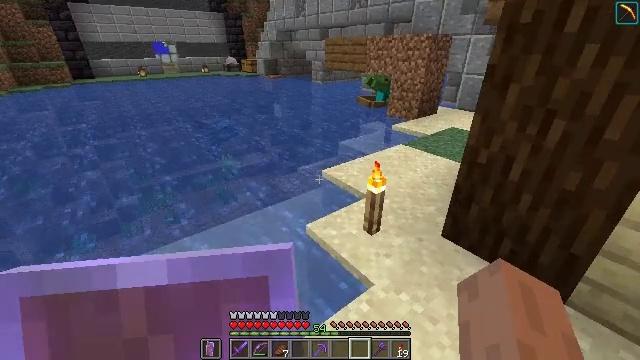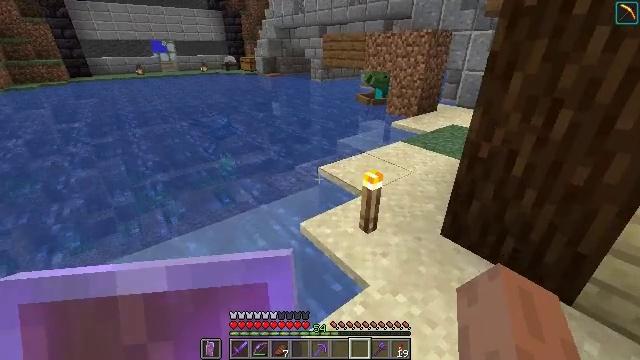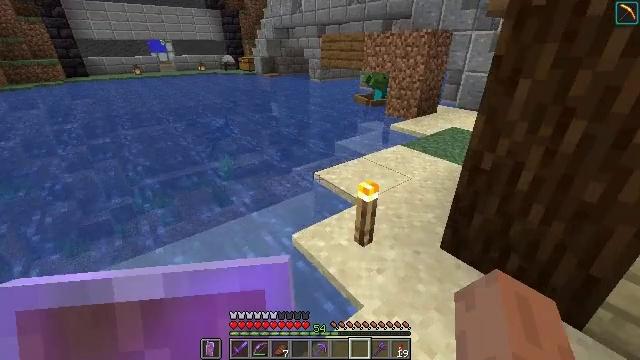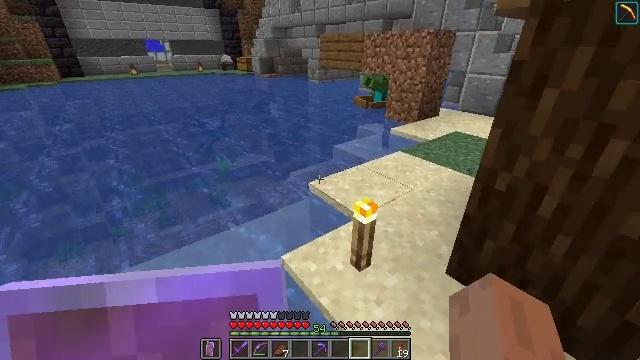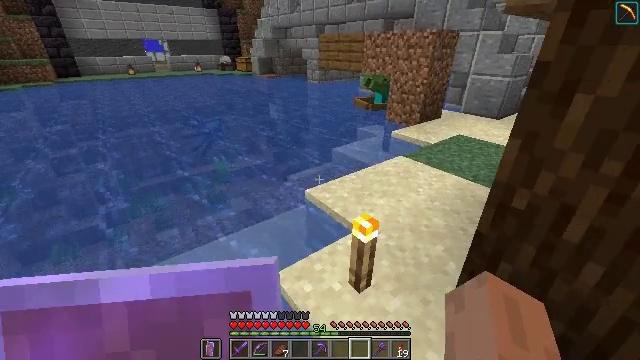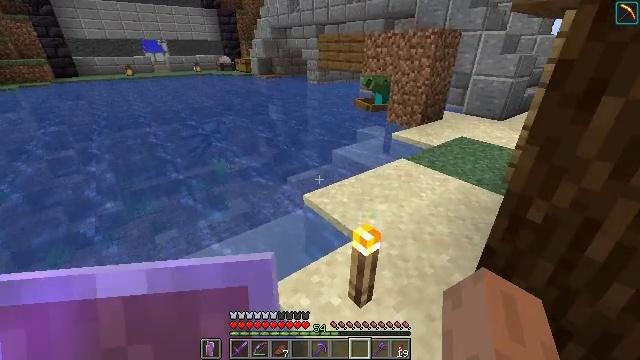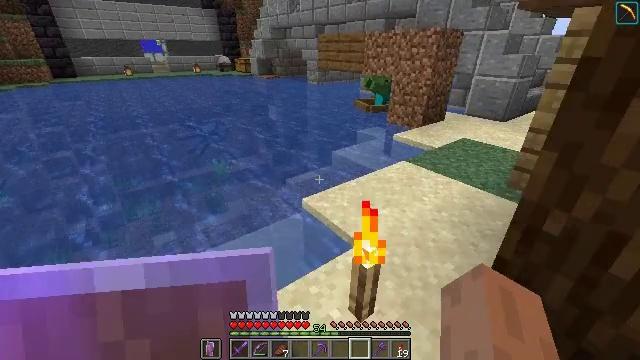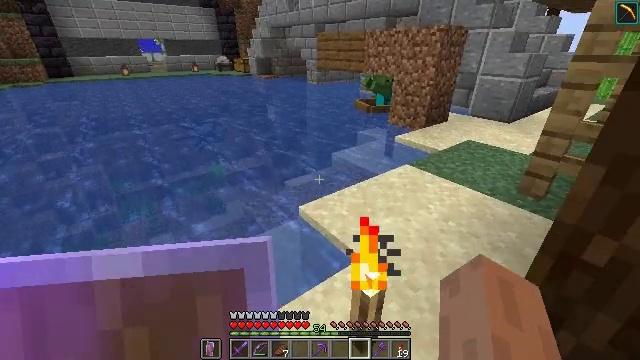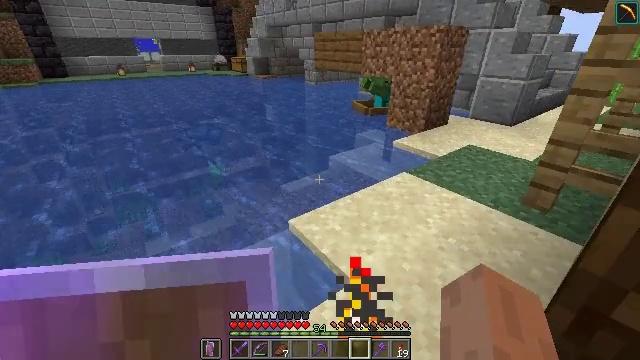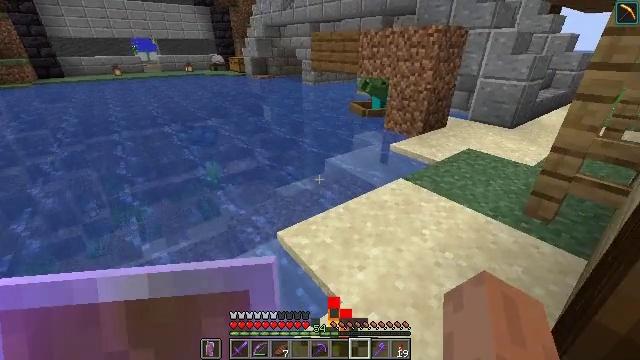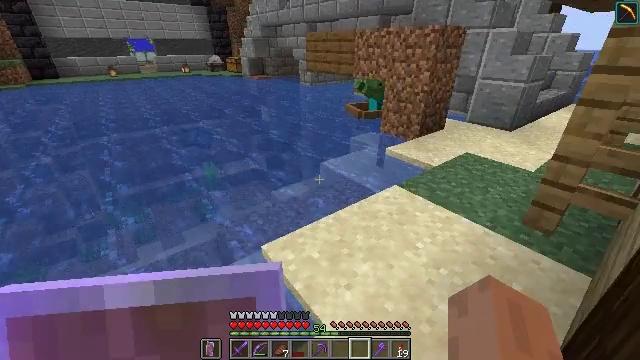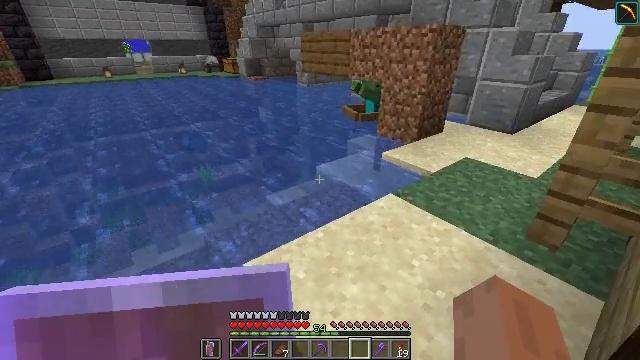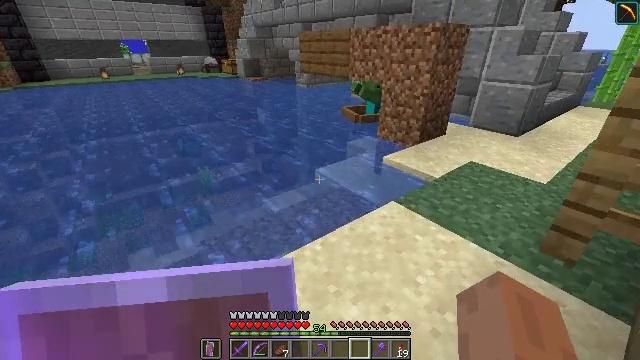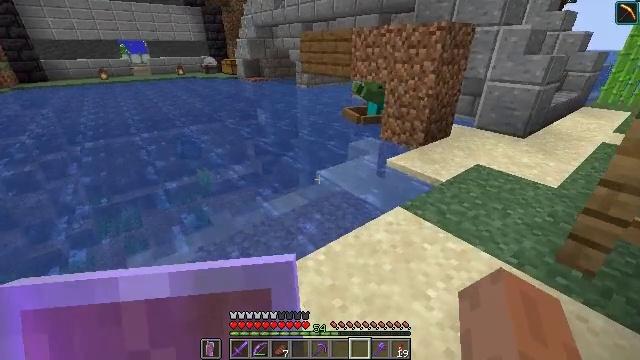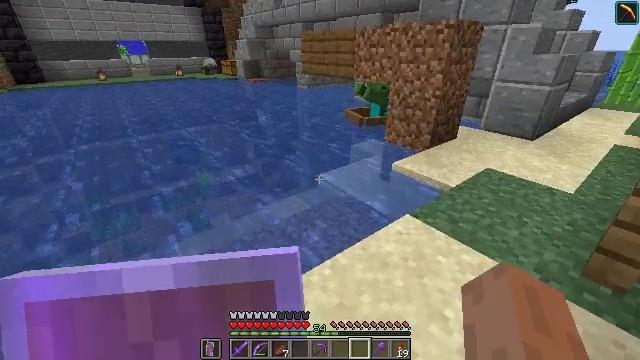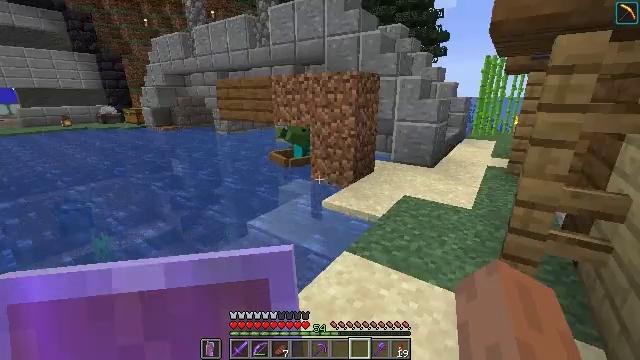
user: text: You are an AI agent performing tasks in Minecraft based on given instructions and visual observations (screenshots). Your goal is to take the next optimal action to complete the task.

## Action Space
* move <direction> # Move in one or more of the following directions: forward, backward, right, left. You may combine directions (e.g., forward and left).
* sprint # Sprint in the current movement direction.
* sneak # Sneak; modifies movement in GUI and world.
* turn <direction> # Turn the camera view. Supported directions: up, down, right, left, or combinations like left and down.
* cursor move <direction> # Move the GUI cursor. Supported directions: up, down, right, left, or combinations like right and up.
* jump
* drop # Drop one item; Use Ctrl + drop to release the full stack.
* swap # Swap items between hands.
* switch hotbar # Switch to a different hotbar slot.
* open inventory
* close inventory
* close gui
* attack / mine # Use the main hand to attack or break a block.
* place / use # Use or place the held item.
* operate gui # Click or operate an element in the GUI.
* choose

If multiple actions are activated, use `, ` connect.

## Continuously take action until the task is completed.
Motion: motion action
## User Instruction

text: Kill the squid.
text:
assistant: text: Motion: move forward
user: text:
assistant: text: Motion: move forward
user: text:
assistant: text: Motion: move forward
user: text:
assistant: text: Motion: move forward
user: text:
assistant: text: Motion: move forward
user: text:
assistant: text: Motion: move forward
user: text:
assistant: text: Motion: move forward and move right
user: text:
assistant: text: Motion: move forward and move right
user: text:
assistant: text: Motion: move forward and move right
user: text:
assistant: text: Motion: move forward and move right
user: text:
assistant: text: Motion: move forward
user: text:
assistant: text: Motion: move forward
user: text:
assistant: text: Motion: move forward
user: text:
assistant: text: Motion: move forward
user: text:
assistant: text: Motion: move forward, turn right and up
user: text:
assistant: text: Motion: move forward, turn right and up
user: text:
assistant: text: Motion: move forward, turn right
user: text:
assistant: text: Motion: move forward
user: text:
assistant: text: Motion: move forward
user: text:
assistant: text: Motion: move forward
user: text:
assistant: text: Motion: move forward, turn left
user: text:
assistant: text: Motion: move forward, turn left
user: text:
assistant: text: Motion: move forward
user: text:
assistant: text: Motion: move forward
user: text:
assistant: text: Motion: move forward
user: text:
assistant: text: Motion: move forward
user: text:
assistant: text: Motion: move forward
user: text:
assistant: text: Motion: move forward
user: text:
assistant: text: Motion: move forward
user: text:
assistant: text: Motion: move forward